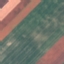
Label: AnnualCrop